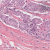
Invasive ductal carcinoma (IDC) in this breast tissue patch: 1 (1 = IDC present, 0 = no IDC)